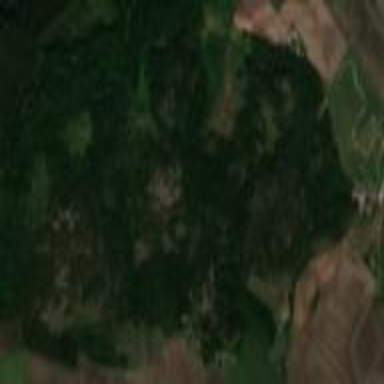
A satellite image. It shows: Woodland with evergreen needle-leaved trees.